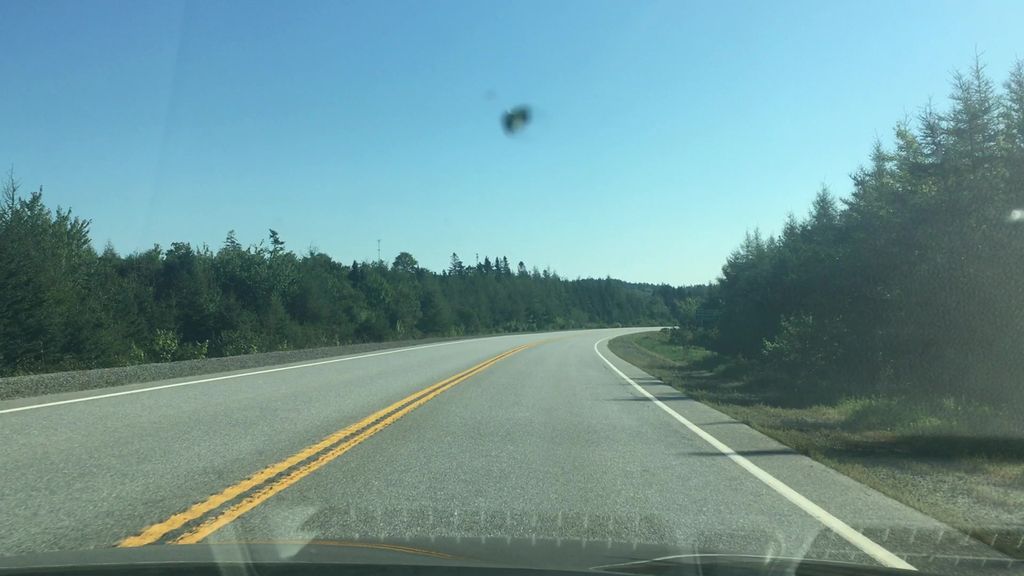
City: halifax